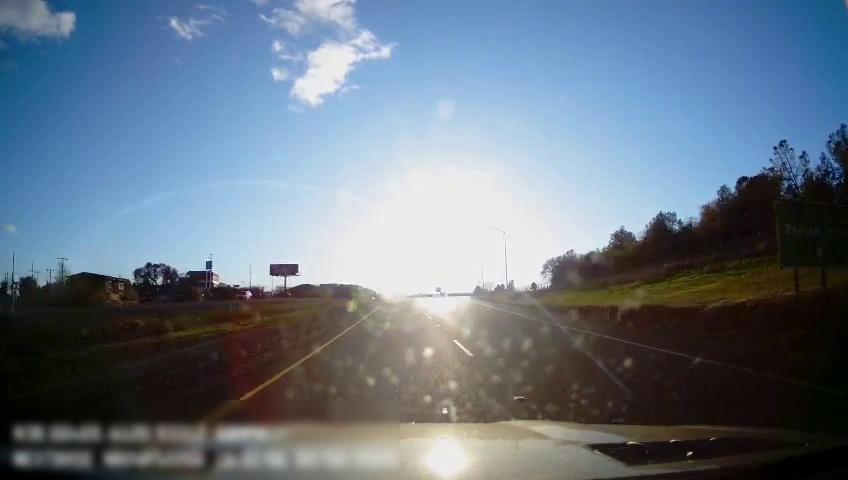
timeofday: Day
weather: Sunny
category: Drivable Space
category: Drivable Space
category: Vehicles | SUV
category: Lanes | Current Lane
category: Lanes | Current Lane
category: Lanes | Alternate Lane
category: Traffic | Signs